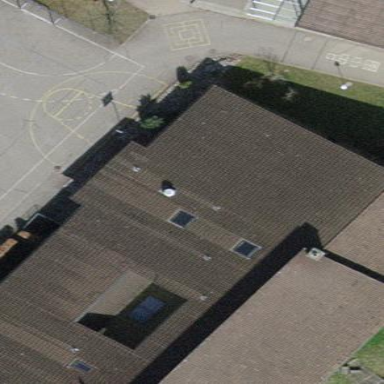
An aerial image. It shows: School building.